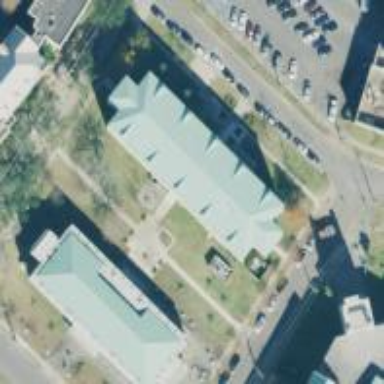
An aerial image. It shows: University building.